Interaction volume radius: 5 \u00c5
Interaction volume height: 15 \u00c5
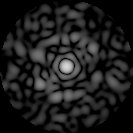
Disorder parameter: 0.841